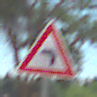
Verkehrszeichen: KurveLinks
Umgebung: Outdoor, Nature
Tageszeit: Midday
Wetter: Clear
Licht: Natural
Jahreszeit: NotSpecified
Kontrast: HighContrast